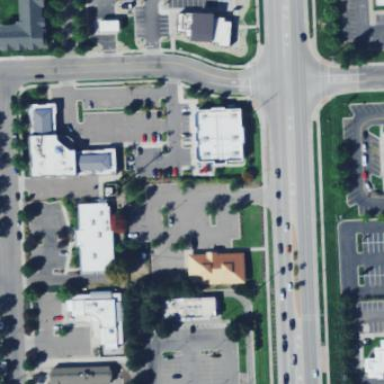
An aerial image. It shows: Retail area.